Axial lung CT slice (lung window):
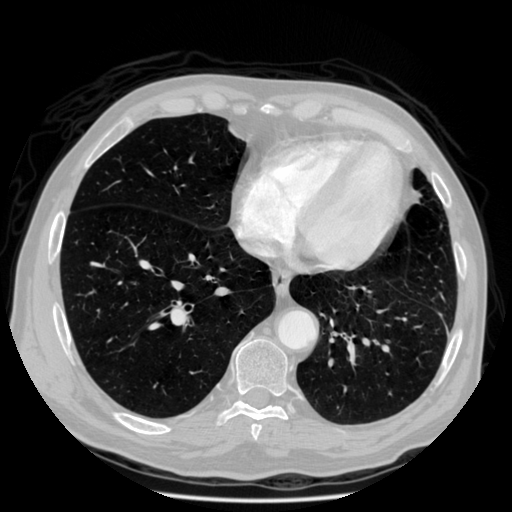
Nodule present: no